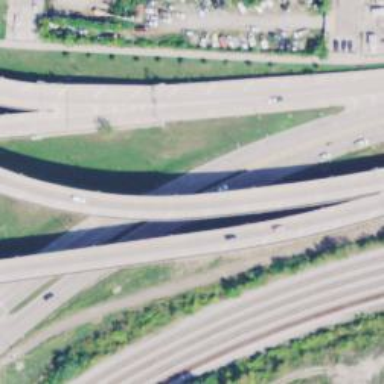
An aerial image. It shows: Trunk_link highway on bridge.